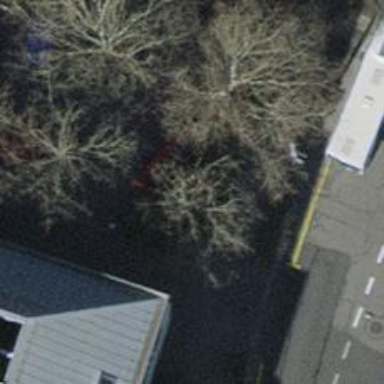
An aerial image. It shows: Red bench.